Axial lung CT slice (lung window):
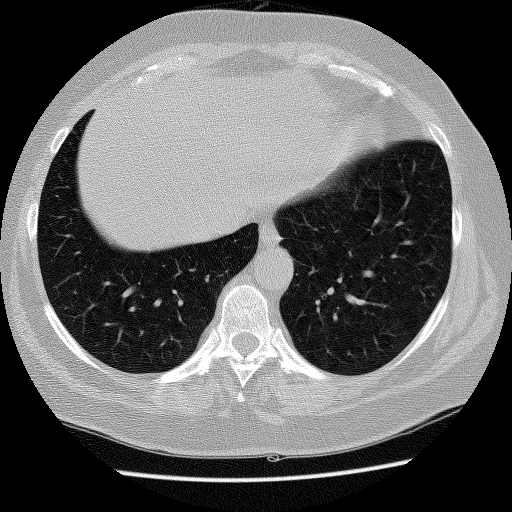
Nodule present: no